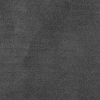
Atmospheric dust classification: dusty